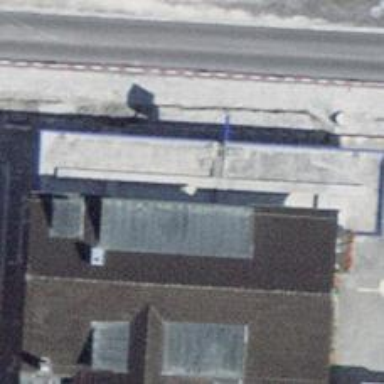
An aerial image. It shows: Fuel station.